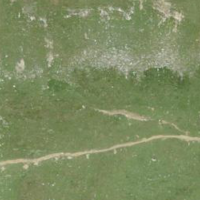
EUNIS habitat code: 26
Species observed at this site:
Issoria lathonia